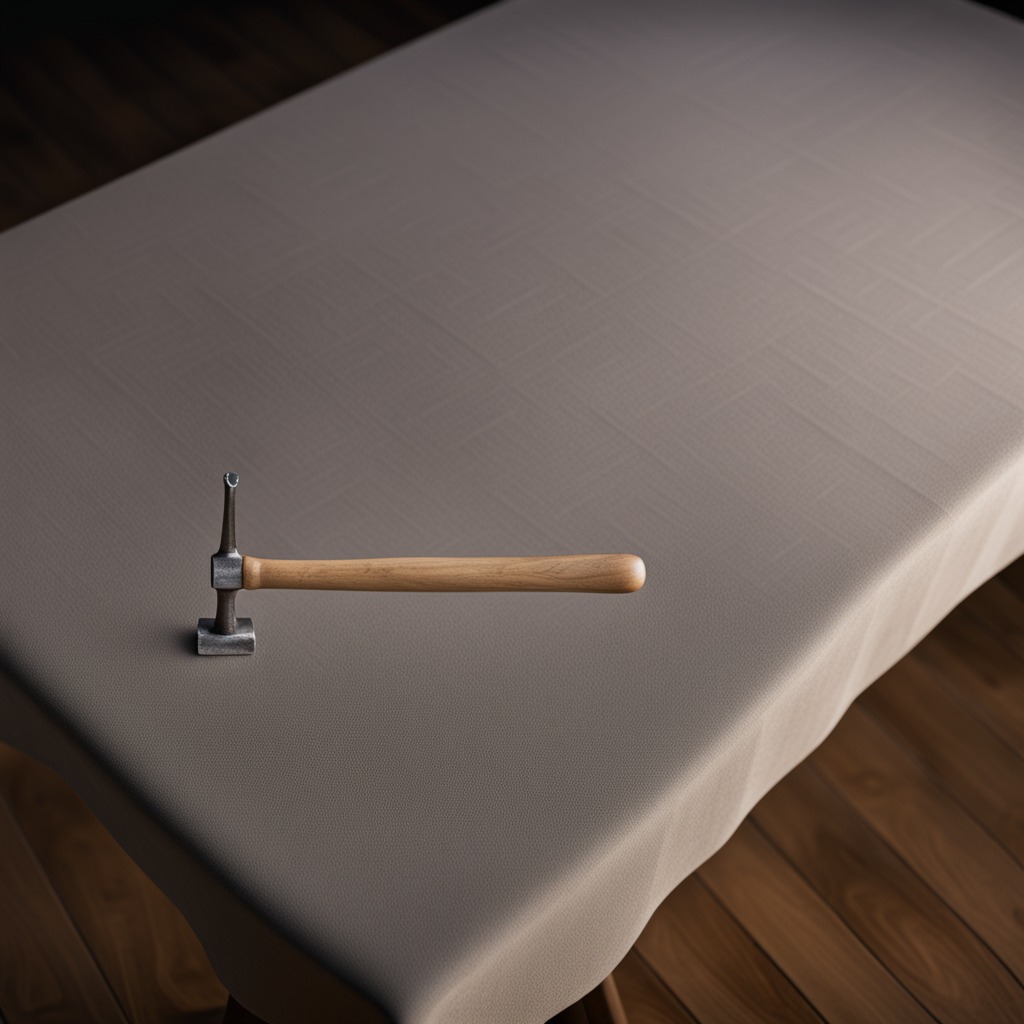
A hammer lies on a wooden table inside a workshop at night.